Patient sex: M
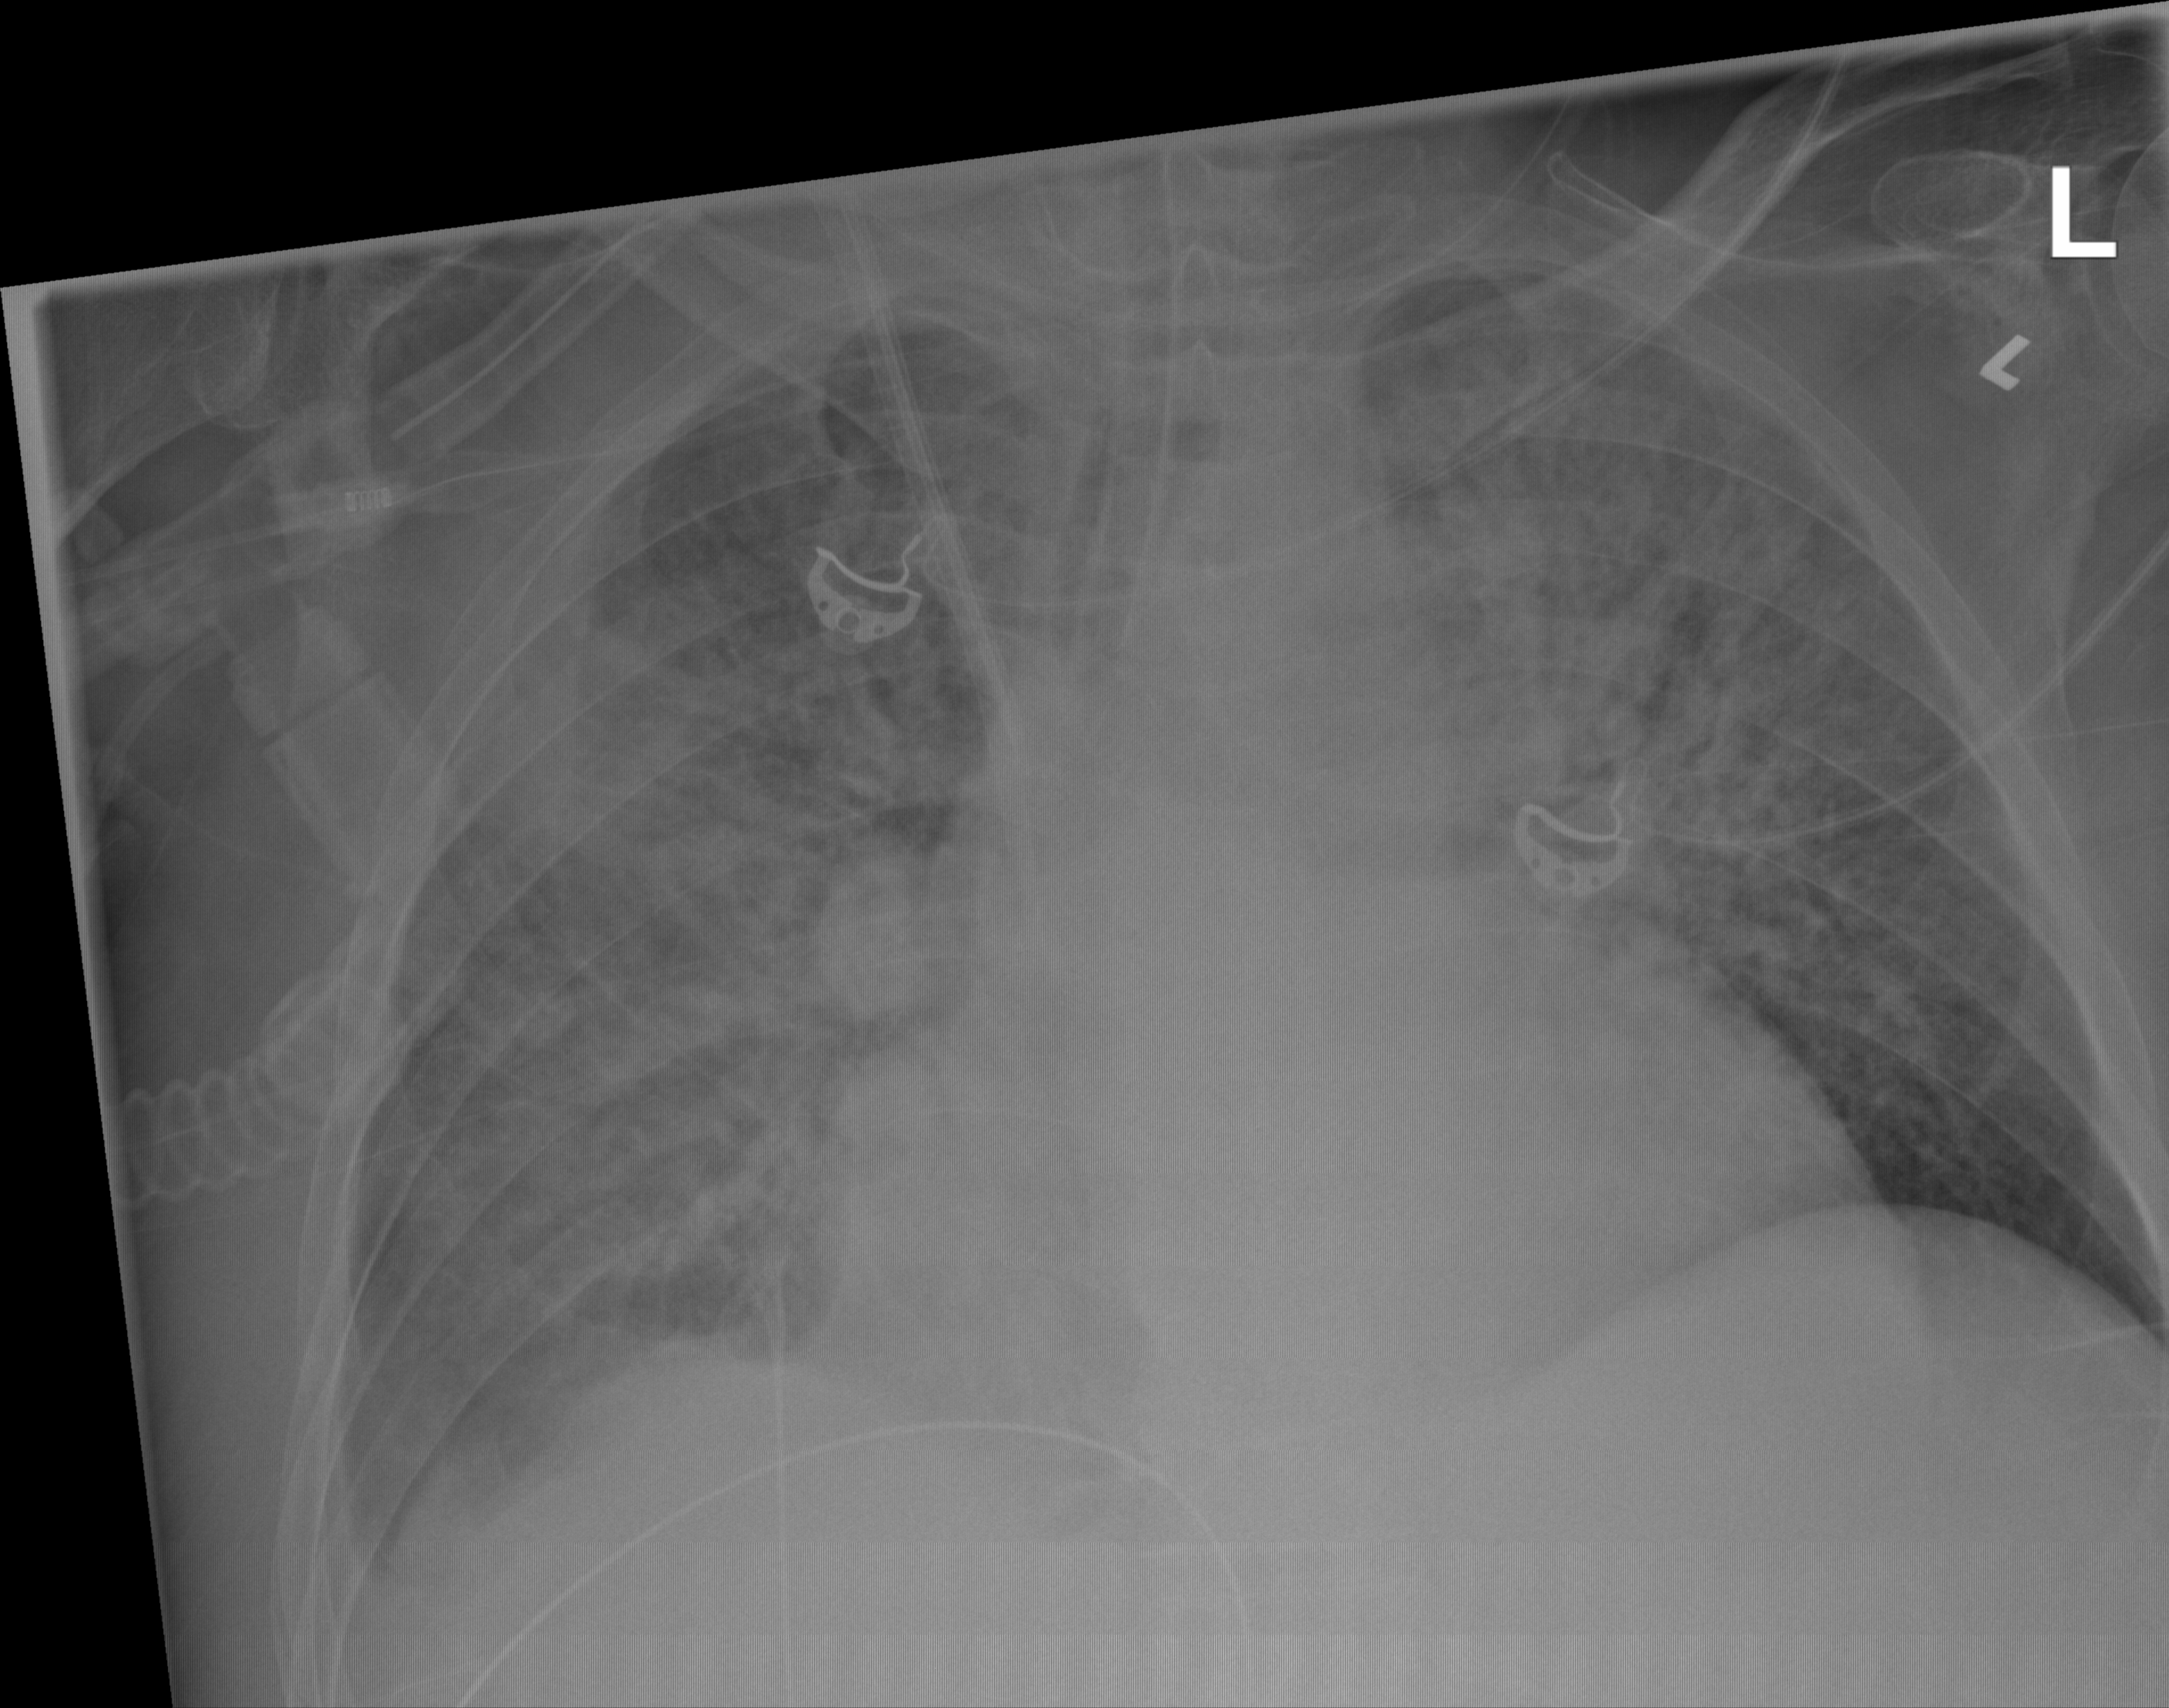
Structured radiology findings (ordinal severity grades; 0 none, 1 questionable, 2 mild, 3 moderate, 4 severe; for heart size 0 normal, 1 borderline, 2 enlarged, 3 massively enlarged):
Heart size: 2
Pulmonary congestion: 3
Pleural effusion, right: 2
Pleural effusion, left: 0
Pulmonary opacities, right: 3
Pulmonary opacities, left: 3
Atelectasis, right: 2
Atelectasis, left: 2